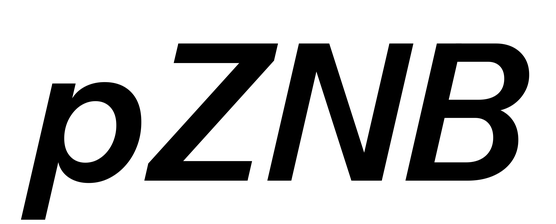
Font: InstrumentSans-Italic_SemiBold_Italic